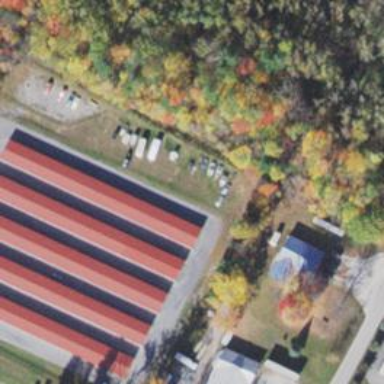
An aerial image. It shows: Warehouse.